Interaction volume radius: 5 \u00c5
Interaction volume height: 35 \u00c5
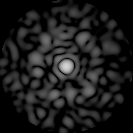
Disorder parameter: 0.8417